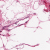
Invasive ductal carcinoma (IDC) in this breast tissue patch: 0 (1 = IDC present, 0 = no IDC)